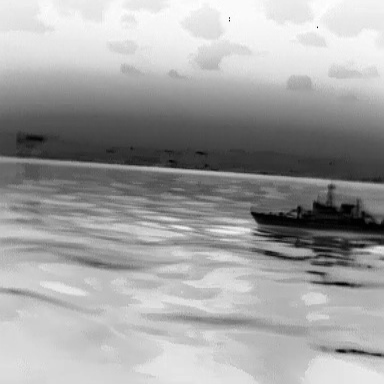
There is a warship in the infrared image.